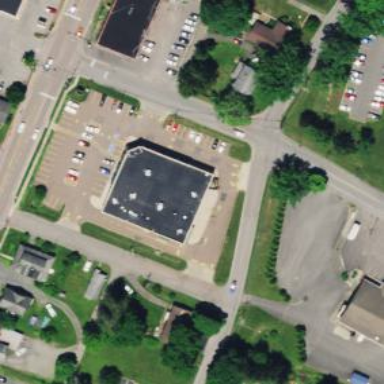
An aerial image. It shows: Retail building.